Field crop: maize
Growth stage: 2
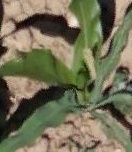
Species: maize